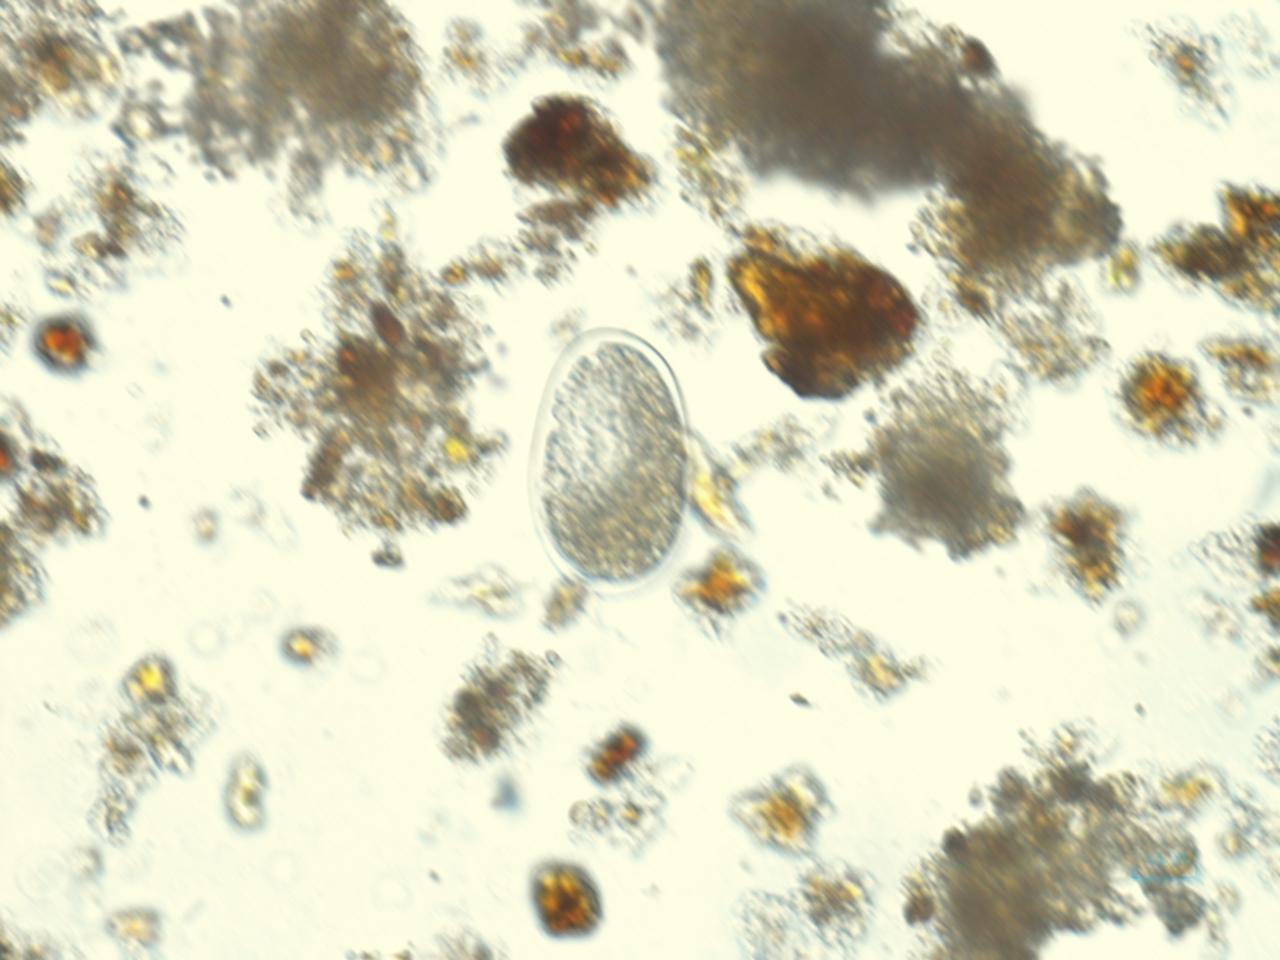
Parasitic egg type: Hookworm egg